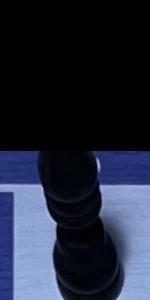
Label: Bishop_Black